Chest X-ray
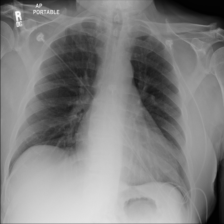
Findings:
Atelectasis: negative
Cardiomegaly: negative
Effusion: negative
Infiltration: negative
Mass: negative
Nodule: negative
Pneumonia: negative
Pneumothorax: negative
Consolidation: negative
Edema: negative
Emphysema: negative
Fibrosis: negative
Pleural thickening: negative
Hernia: negative